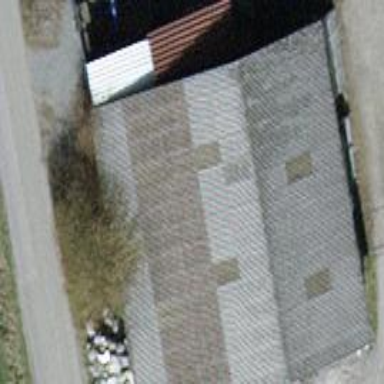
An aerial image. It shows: Warehouse building.